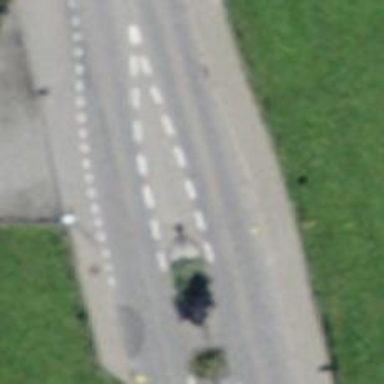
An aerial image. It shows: Bus stop with platform for public transport.